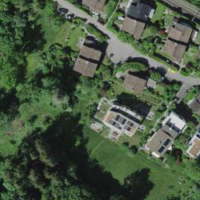
EUNIS habitat code: 55
Species observed at this site:
Maniola jurtina
Volucella pellucens
Volucella zonaria
Rutpela maculata